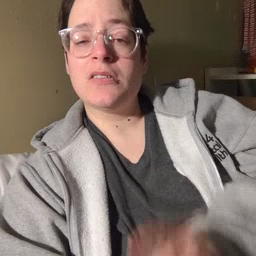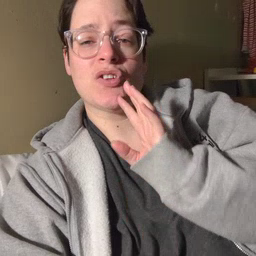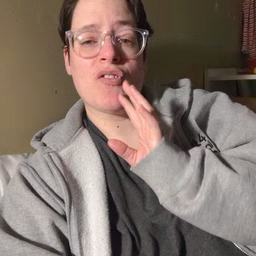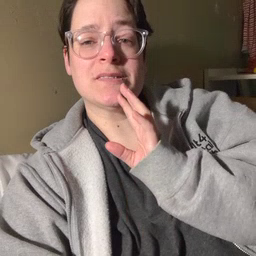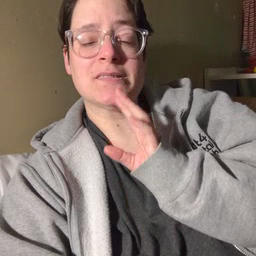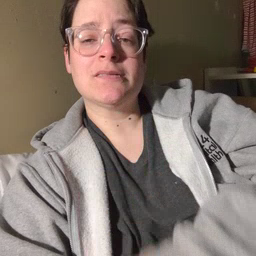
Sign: talk